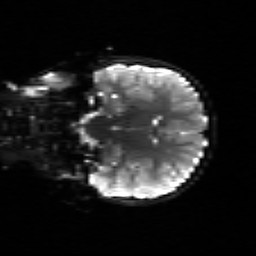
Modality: sbref
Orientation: coronal
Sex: female
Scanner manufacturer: siemens
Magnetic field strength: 3 T
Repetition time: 5 s
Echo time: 0.071 s